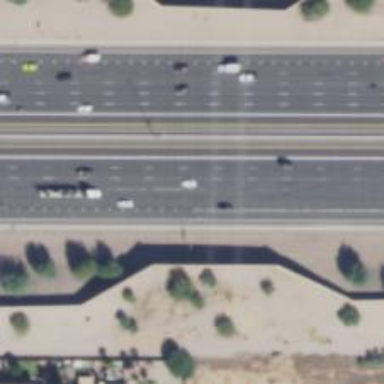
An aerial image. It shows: Motorway junction.